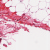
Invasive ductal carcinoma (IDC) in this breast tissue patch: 0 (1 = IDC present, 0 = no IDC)